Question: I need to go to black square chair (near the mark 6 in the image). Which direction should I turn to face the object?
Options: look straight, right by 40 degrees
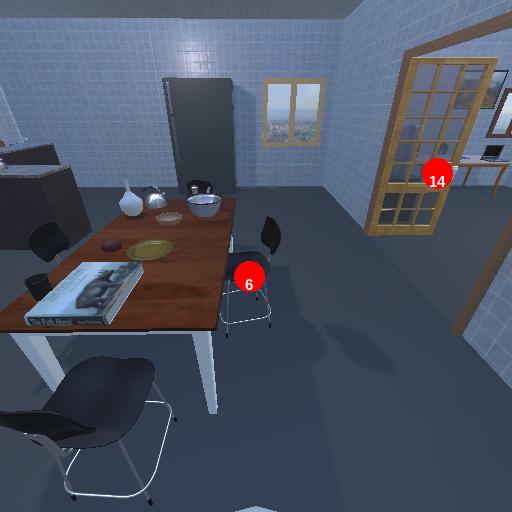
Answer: look straight